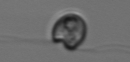
Label: flagellate_morphotype1